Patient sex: F
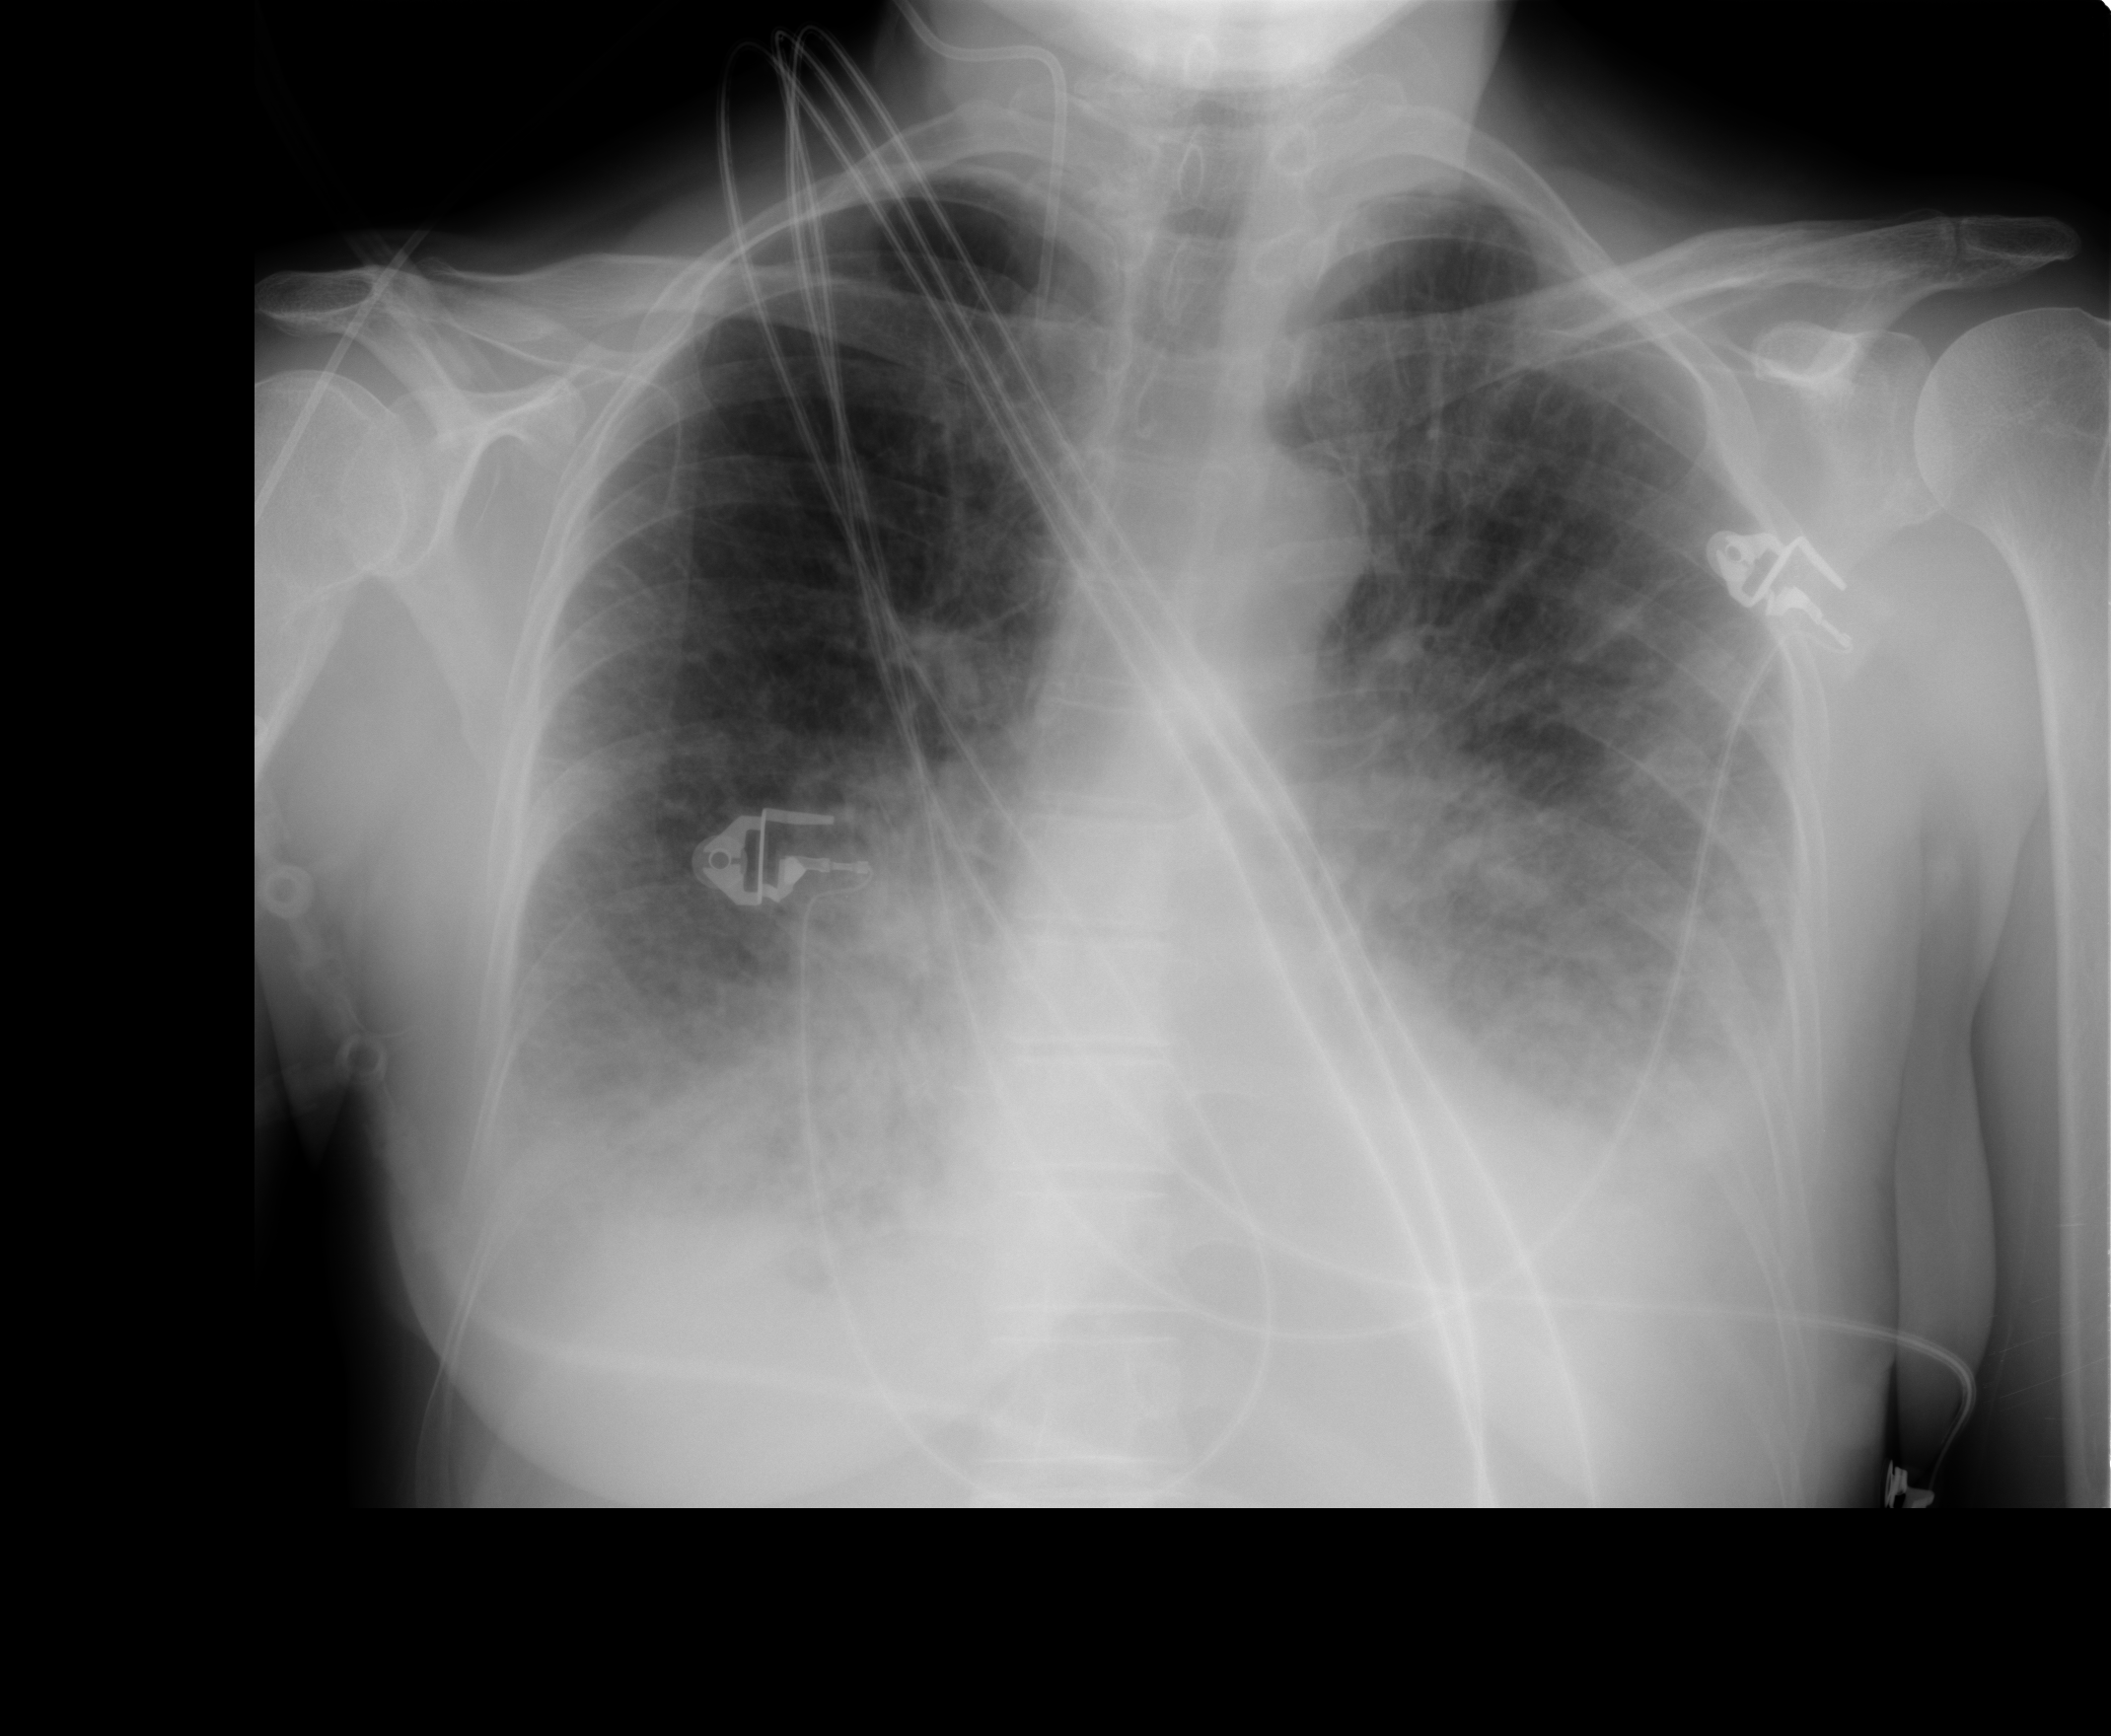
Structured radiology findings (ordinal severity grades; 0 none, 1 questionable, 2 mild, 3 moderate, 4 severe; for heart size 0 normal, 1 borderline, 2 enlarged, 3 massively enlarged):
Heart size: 0
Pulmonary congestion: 3
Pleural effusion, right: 3
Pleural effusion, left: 3
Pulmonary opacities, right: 0
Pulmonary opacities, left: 1
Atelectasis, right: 2
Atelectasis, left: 2